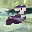
Label: 2